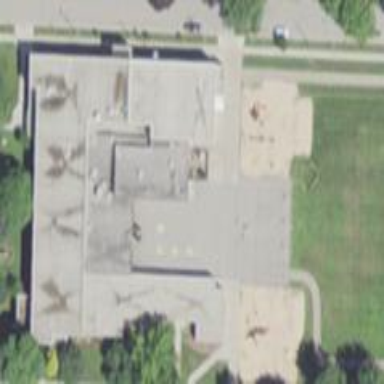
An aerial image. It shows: School.